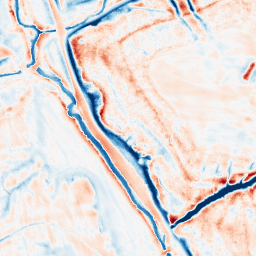
Category: edge_preserving
Decomposition family: bilateral
Decomposition parameters: d: 21
sigma_color: 150
sigma_space: 25
Upsampling method: quintic
Upsampling parameters: scale: 8
Upsampling scale: 8